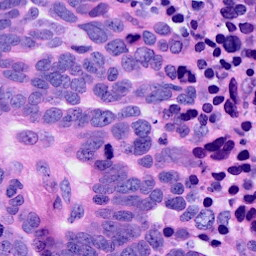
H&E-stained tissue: Ovarian